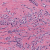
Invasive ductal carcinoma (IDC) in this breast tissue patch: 1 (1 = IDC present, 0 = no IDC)